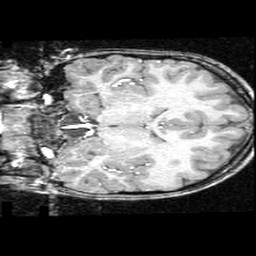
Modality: T1w
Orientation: coronal
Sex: female
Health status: ill
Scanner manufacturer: ge
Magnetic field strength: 1.5 T
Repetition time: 21 s
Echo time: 0.008 s